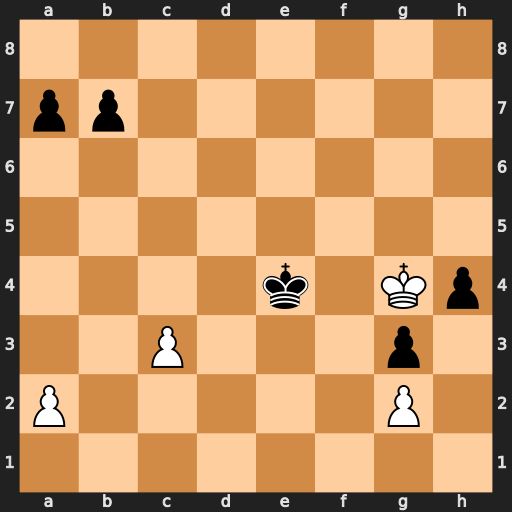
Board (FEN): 8/pp6/8/8/4k1Kp/2P3p1/P5P1/8
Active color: w
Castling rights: -
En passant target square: -
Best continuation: Kxh4 Kf4 c4